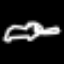
Label: frog